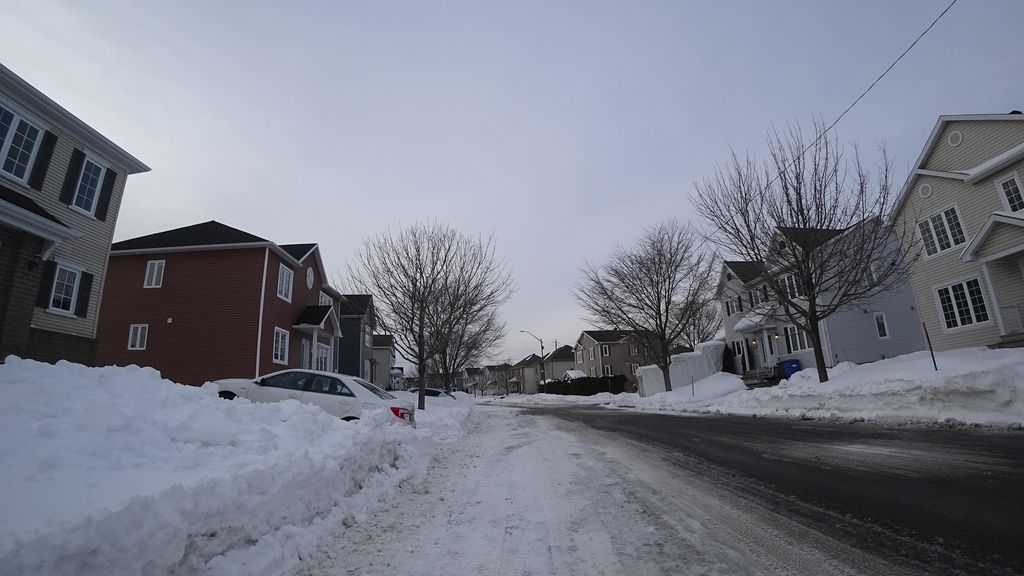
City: quebec_city